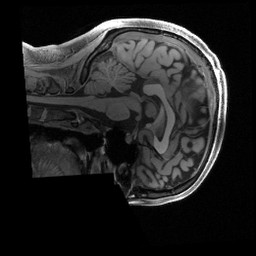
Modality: T1w
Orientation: sagittal
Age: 24
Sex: female
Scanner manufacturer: siemens
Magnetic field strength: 3 T
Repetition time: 2.4 s
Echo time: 0.00222 s